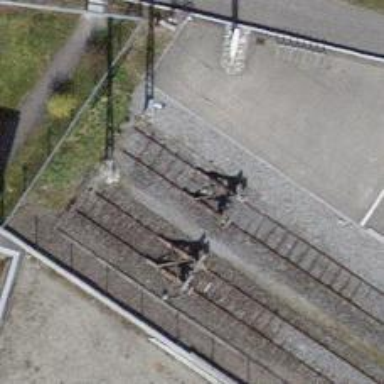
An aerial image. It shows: Railway buffer stop.